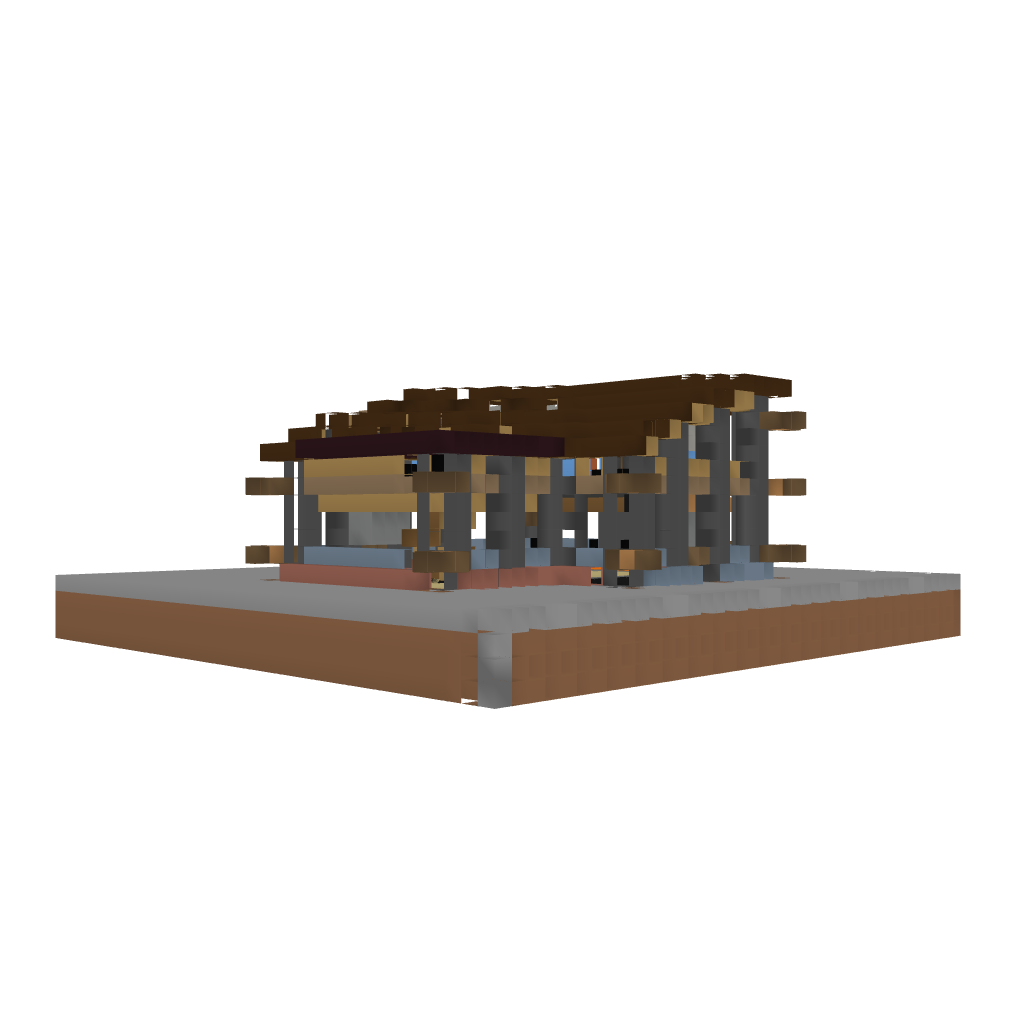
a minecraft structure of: Luxury House